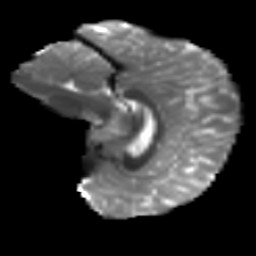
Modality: T2w
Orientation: sagittal
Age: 14
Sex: male
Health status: ill
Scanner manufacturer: ge
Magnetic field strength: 3 T
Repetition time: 6.752 s
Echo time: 0.079 s